Question: <URL> for iPhone has a cute, animated silver platter character that wiggles his mustache and does other things.
>
There's one sprite for the motionless character. Various animations are started as the user interacts with the app.
Assuming that they're using a 'UIView' for the app, how is this done? Lots of animated GIFs? SVG animations? Cocos2D in a canvas or something? Lots of images and setting the 'UIImageView' source?
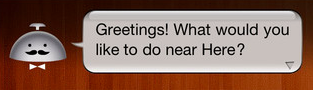
Answer: I haven't seen this app.
Could possibly be 'UIImageView' and the animationImages property
'''
@property(nonatomic, copy) NSArray *animationImages
'''
> An array of UIImage objects to use for an animation.
It could be Quartz and Core Animation.
It could be Open GL ES.